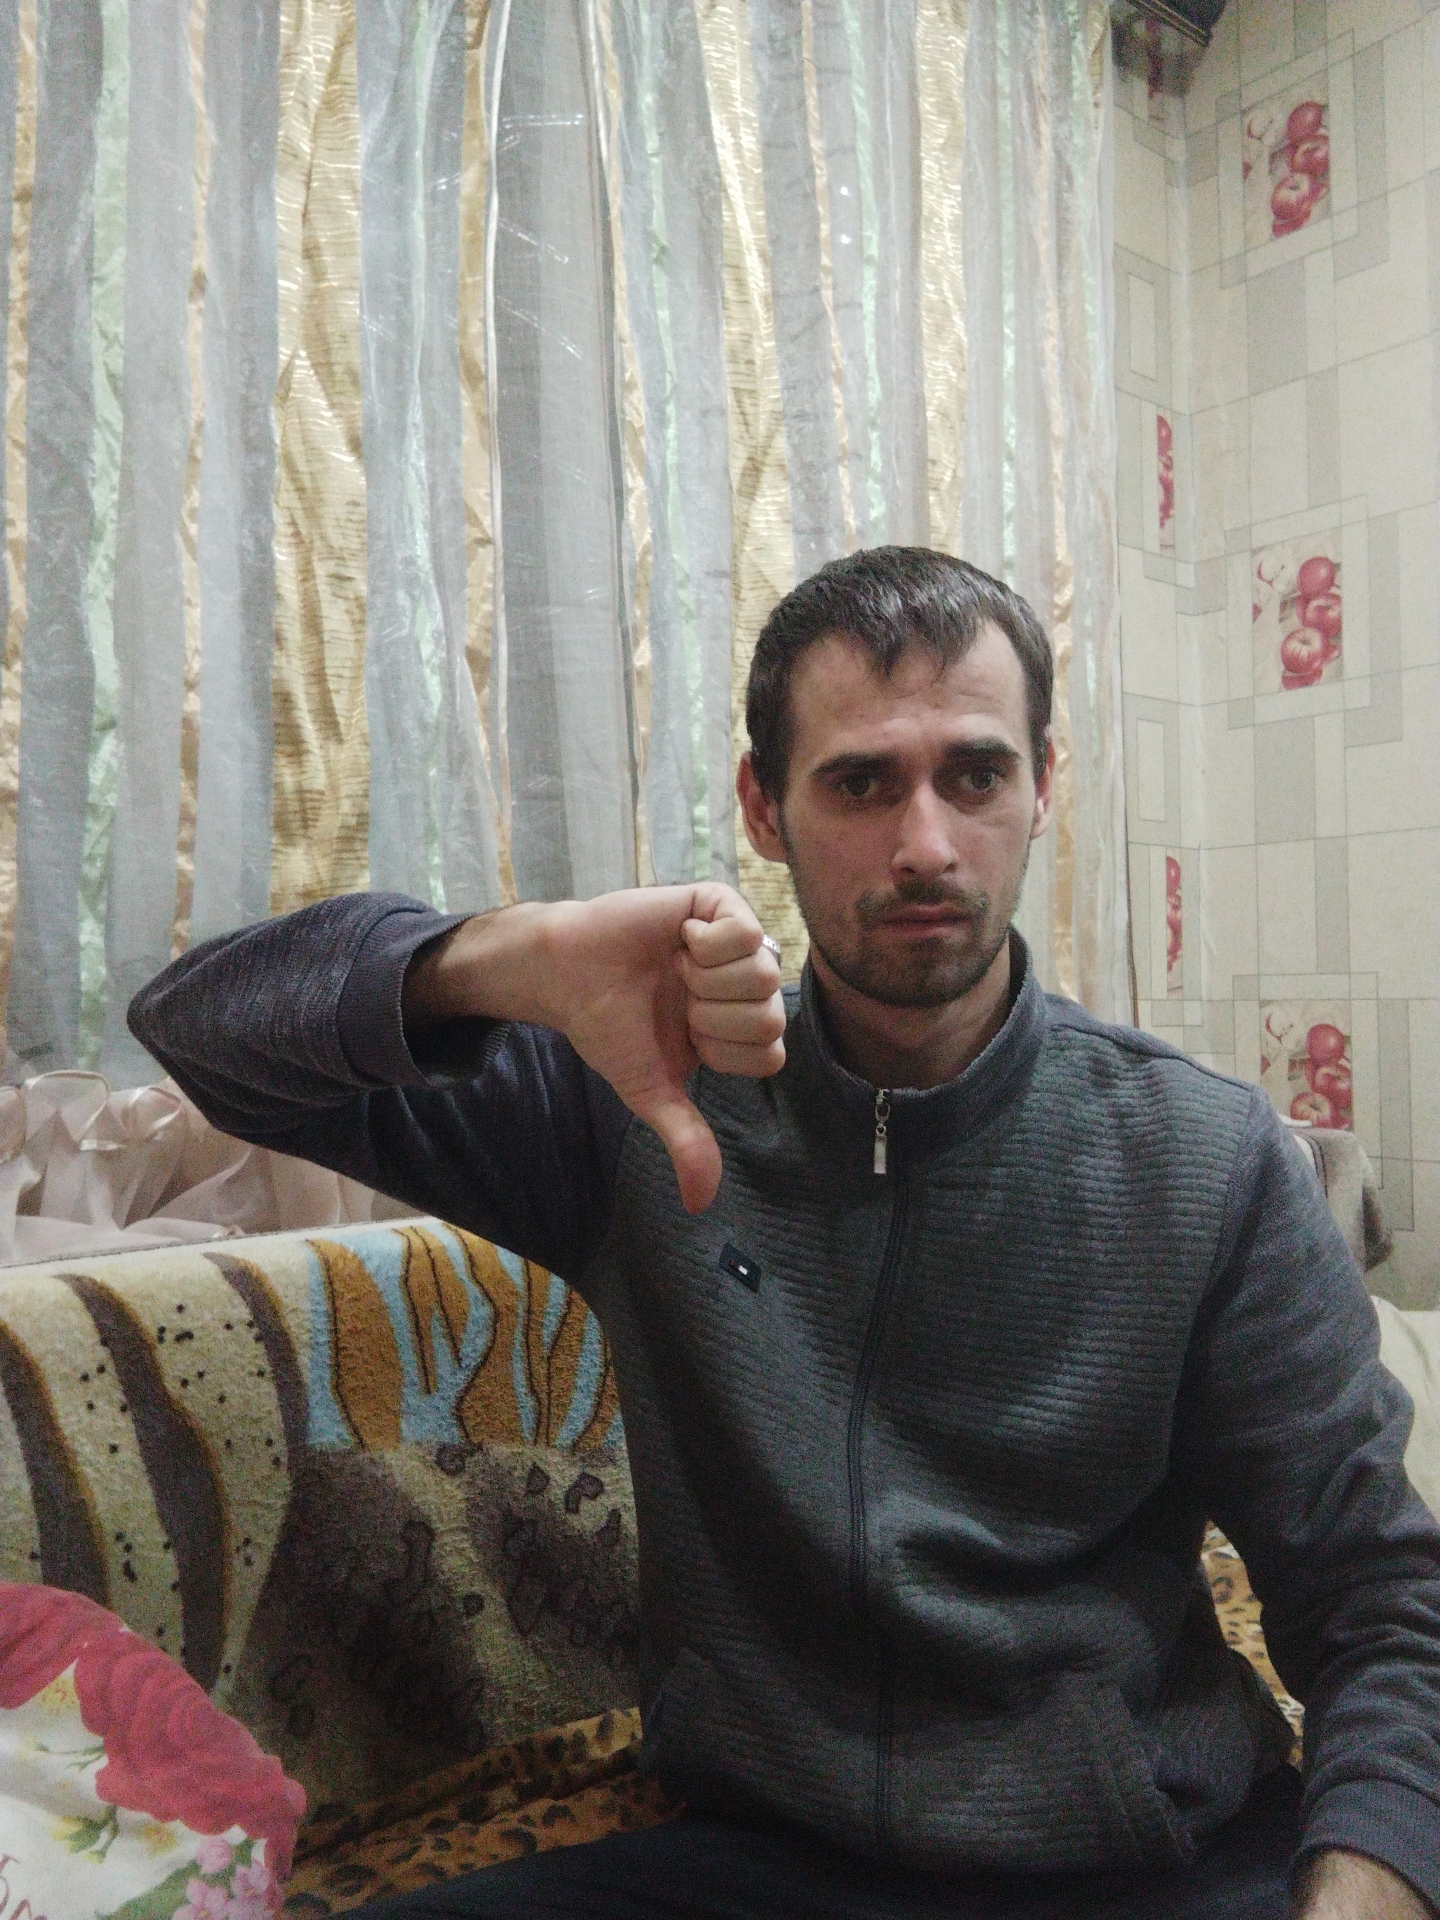
Label: clear